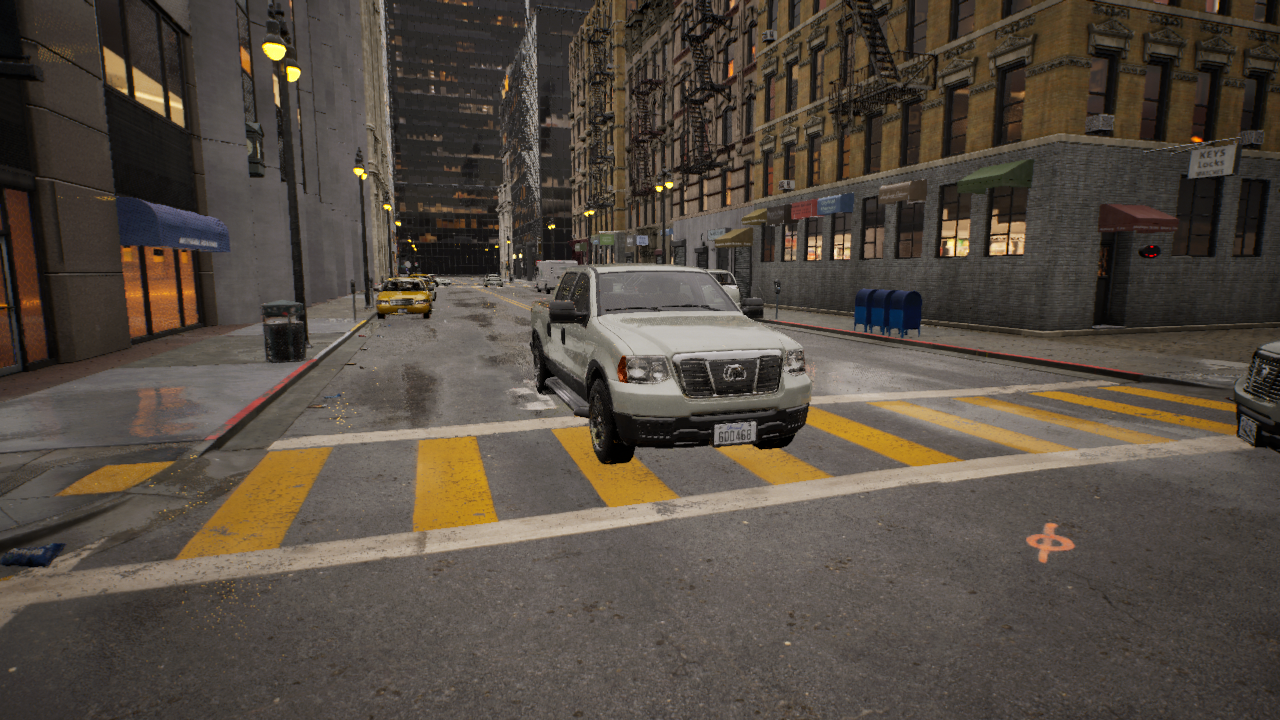
Venue: residential
Lighting: golden hour
Vehicle rig: pickup